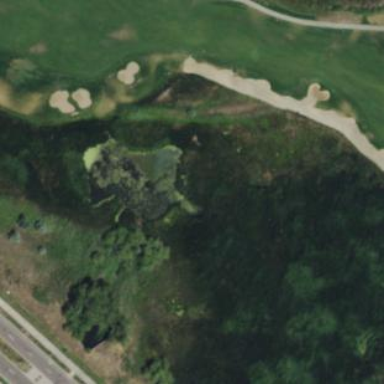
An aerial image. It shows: Golf fairway surrounded by grass.